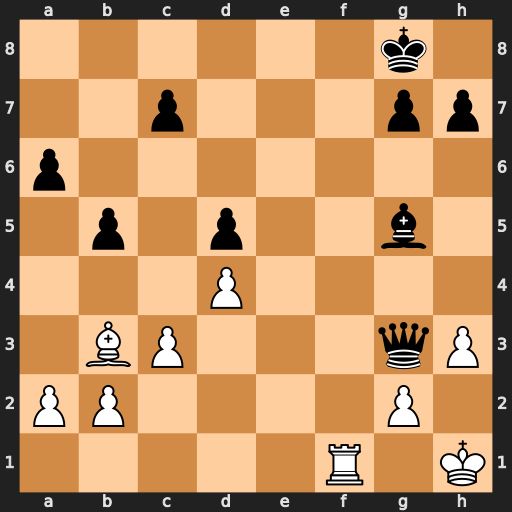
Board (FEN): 6k1/2p3pp/p7/1p1p2b1/3P4/1BP3qP/PP4P1/5R1K
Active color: w
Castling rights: -
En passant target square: -
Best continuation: Bxd5+ Kh8 Rf8#